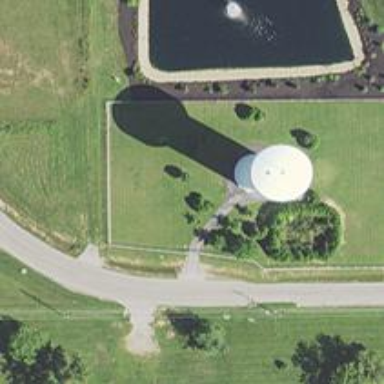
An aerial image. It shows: Water tower that is man-made.